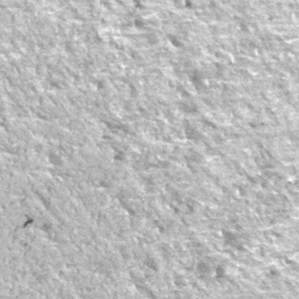
Label: frost